Aerial crown-view tile of a tropical tree (Barro Colorado Island, Panama), acquired 20250818:
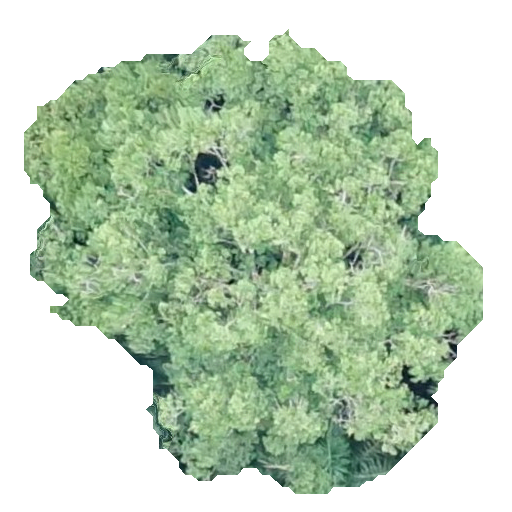
Species: Ocotea leptobotra
GBIF accepted scientific name: Ocotea leptobotra
Crown area: 211.278 m²